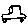
Label: car